Question: I have a little form:
'''
//GET the unit and community id
$UNIT = $_GET['unit'];
$COMID = $_GET['comid'];
...//i have echoed $UNIT and $COMID to ensure that they do have values
...
<form action="ModifyNoteScript.php" method="post" />
<input name="Comment" type="hidden" value="<?php echo $Comment; ?>" />
<input name="UNIT" type="hidden" value="<?php echo $UNIT; ?>" />
<input name="COMID" type="hidden" value="<?php echo $COMID; ?>" />
<textarea name="Comment" cols="55" rows="6" class="text1" id="Comment"><?php echo $Comment; ?>
</textarea>
<br />
<input type="submit" name="sendnotify" class="formbutton" id="Submit" value="Replace previous note with current" />
</form>
'''
this is it:

as you can see I am setting the variable 'comment' in the 'textarea'
it passes over to the next page ModifyNoteScript.php without a problem.
however, the other two variables 'UNIT' and 'COMID' for some reason get passed as '[blanks]'
here's what ModifyNoteScript.php looks like:
'''
<?php
include '../Check.php';
include '../CustomConnect.php';
$UNIT= $_POST['unit'];
$COMID= $_POST['comid'];
$NOTE= $_POST['Comment'];
$comment_update = mssql_query("UPDATE pmp_property__unit
SET
comments = '$NOTE'
WHERE
communityidy='$COMID' and
unit='$UNIT'")
or die ("Changes to Record could not be Saved.");
?>
'''
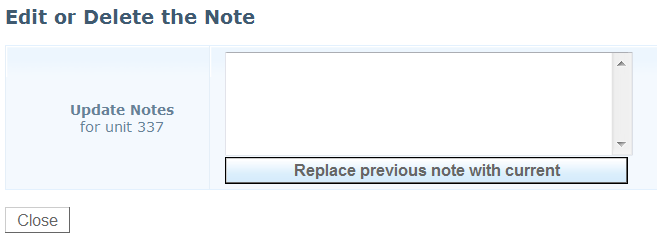
Answer: First of all your script is opened to XSS attacks because you are not doing any validation (at least that's how it appears).
'''
$UNIT = $_GET['unit']; // should be $_POST['UNIT']
$COMID = $_GET['comid']; // should be $_POST['COMID']
'''
You are trying to get two GET variables while they are submitted with POST and are uppercase.
Remember that GET and POST variables are case sensitive.
Also you have an 'input[type=hidden]' and a 'textarea' with the same 'name' and they are both submitted. You should change one of them in order to avoid confusion.